Brain MRI, t1w sequence, axial 2D slice.
Patient: age 28, sex M, weight 90 kg, height 1.9 m
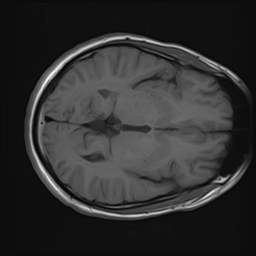